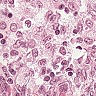
Metastatic tissue present: no